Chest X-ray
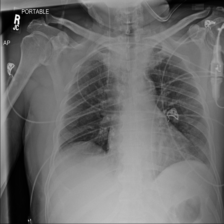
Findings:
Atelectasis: negative
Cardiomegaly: negative
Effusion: negative
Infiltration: negative
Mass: negative
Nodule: negative
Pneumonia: negative
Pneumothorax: negative
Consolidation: negative
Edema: negative
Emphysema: negative
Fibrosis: negative
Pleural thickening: negative
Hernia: negative